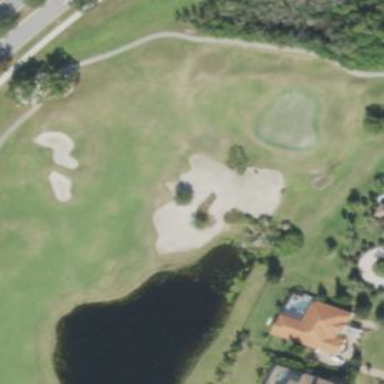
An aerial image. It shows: Sand bunker on golf course.